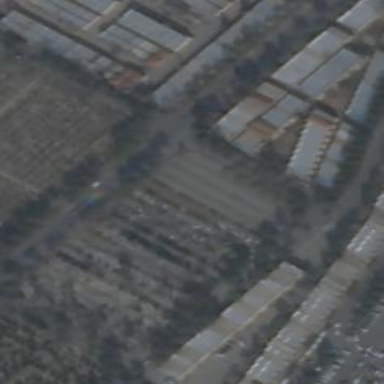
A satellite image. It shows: Cemetery.